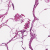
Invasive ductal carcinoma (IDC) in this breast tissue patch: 0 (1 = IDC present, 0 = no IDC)